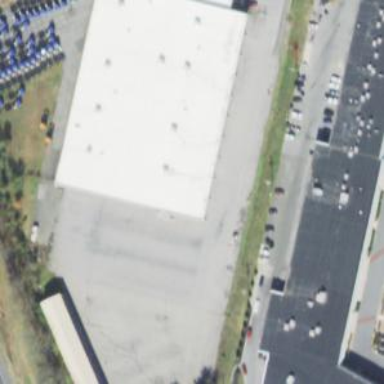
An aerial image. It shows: Retail building.